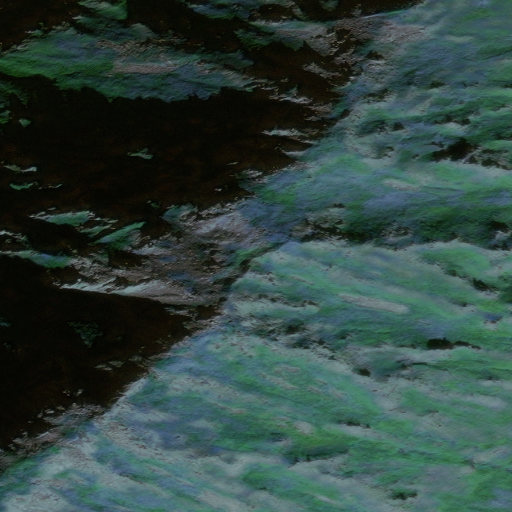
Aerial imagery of mountain in Alaska named West Peak containing only unknown